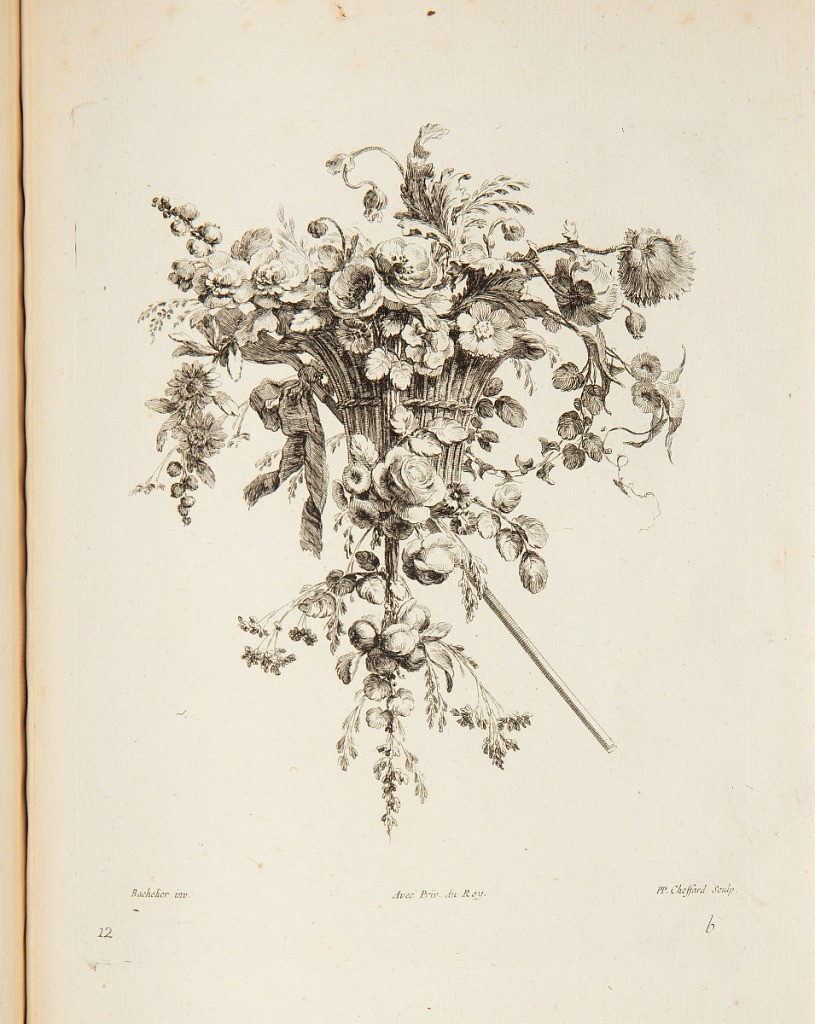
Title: Floral Tailpiece
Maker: Jean-Jacques Bachelier, French, 1724 - 1806
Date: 1762
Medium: Etching and engraving on laid paper
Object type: Print
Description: Sixth plate from the second series of tailpieces and fleurons originally designed for the 1755-1759 four-volume edition of the Fables de La Fontaine. A large fleurons or tailpiece, designed as a basket of overflowing flowers and leaves, with a hanging bunch of flowers from the bottom of the basket and a stick or tool hanging diagonally from behind the basket with a ribbon wrapped around the upper section. The plate is numbered and signed.